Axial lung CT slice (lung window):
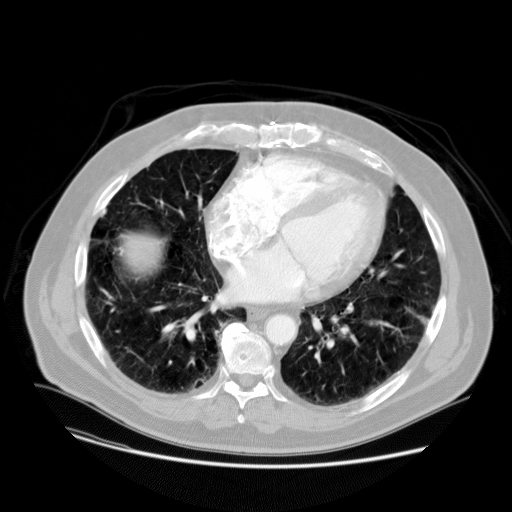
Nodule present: no